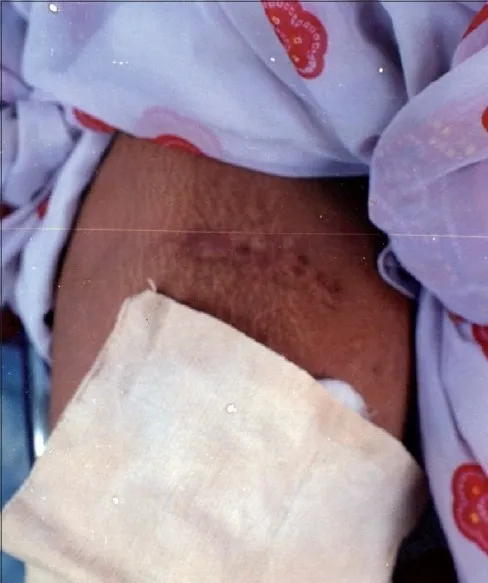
Follow-up after 18 months reveals a minor scar at the site of excision of the lesion depicted in Figure 1.
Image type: medical_photograph (skin_photograph)